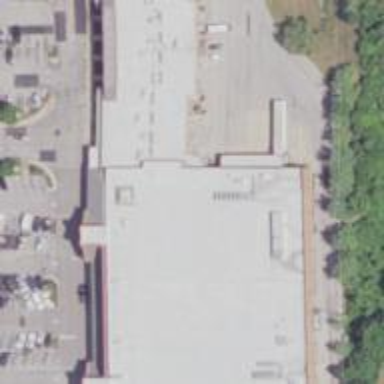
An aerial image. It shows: Supermarket.